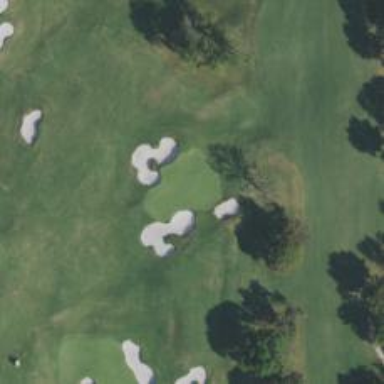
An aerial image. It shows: View of golf hole.